Question: I have a query like this:
'''
SELECT ItemMaster.ERPItemCode, DistributorStock.Qty
FROM DistributorStock INNER JOIN
ItemMaster ON DistributorStock.ItemMasterId = ItemMaster.Id
WHERE (DistributorStock.DistributionCenterId = 2)
'''
Results are attached:

I want to change the query to show 'Item Code' in columns, not in rows.
How can I achieve this?
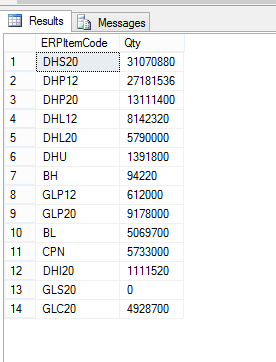
Answer: Use <URL>.
Sample:
'''
select 'TotalQty', [DHS20], [DHP12], [DHP10], [DHL12], ...
from
(SELECT ItemMaster.ERPItemCode, DistributorStock.Qty
FROM DistributorStock
JOIN ItemMaster ON DistributorStock.ItemMasterId = ItemMaster.Id
WHERE (DistributorStock.DistributionCenterId = 2)
) src
pivot
(sum(src.Qty)
for src.ERPItemCode in ([DHS20], [DHP12], [DHP10], [DHL12], ...)
) as pvt
'''
You can replace 'sum' aggregate function with any other as you wish. For dynamic query, you have to build the query at runtime, building the lists of columns from some other query. You can find how to concatenate strings in <URL>.